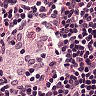
Metastatic tissue present: no